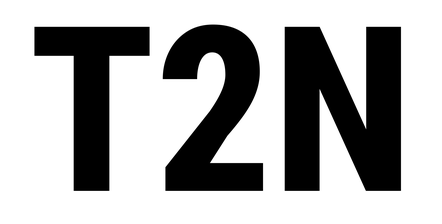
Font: Roboto_Condensed_ExtraBold